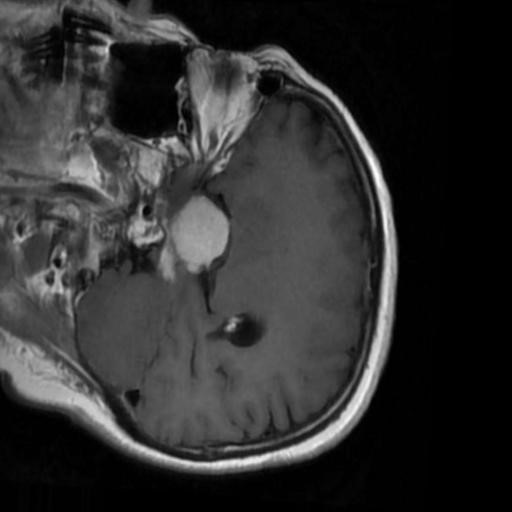
Label: brain_menin